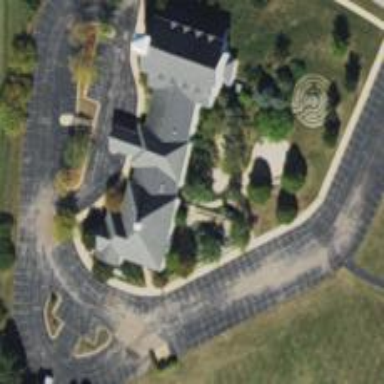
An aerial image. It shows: Religious place of worship housed in church building.